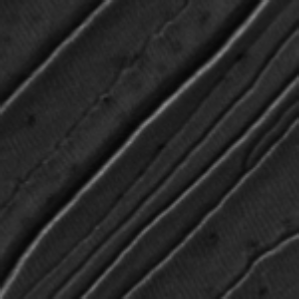
Label: frost